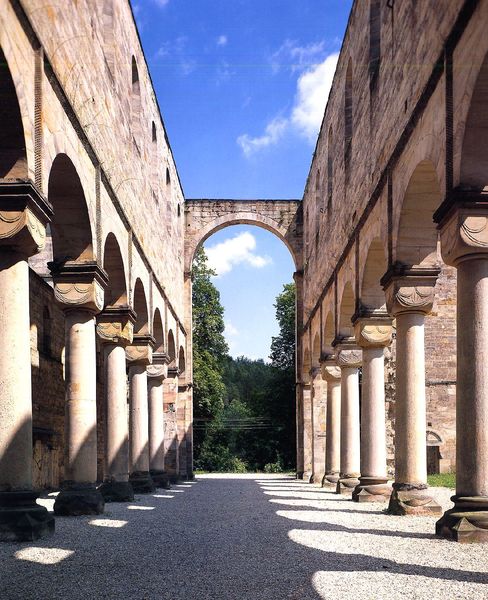
Titel: Benediktinerklosterkirche Paulinzella
Standort: Paulinzella (EU - D - Thüringen)
Schlagwörter: baum, blau, himmel, schatten, wolken, bäume, grün, landschaft, fenster, licht, säule, säulen, blick, weg, architektur, sockel, steine, verbindung, wald, rund, bogen, perspektive, mauer, pilaster, kies, rundbogen, symmetrie, tor, foto, fotografie, bögen, gang, torbogen, arkaden, ionisch, rundbögen, romanik, tempel, basis, schaft, kreuzgang, säulenordnung, dorich, säulenarkaden